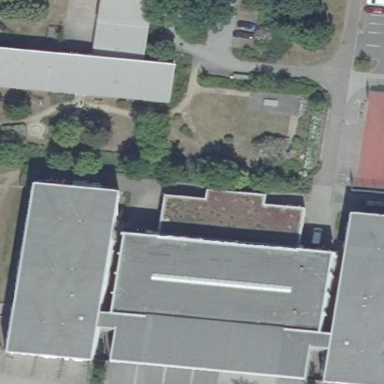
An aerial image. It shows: School.